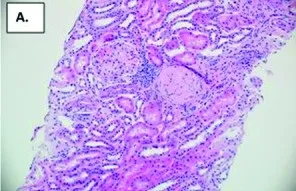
A: Hematoxylin and eosin (H & E) stain of initial (6/2011) renal biopsy, x 20 magnification, demonstrating interstitial inflammatory infiltrate with normal glomerulus.
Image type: pathology (h&e)